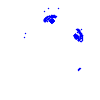
Particle: electron